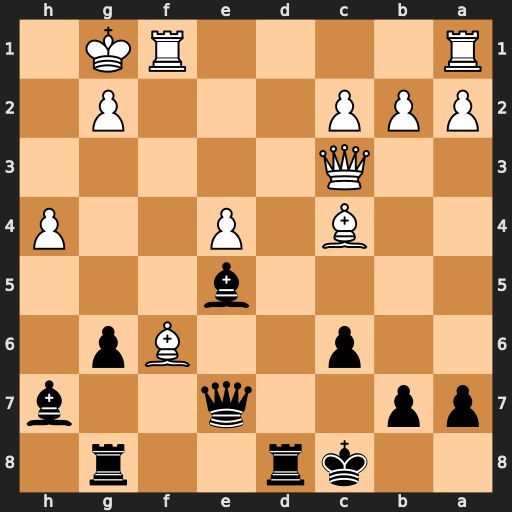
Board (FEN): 2kr2r1/pp2q2b/2p2Bp1/4b3/2B1P2P/2Q5/PPP3P1/R4RK1
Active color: b
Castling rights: -
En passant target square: -
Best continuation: Qc5+ Kh1 Bxc3